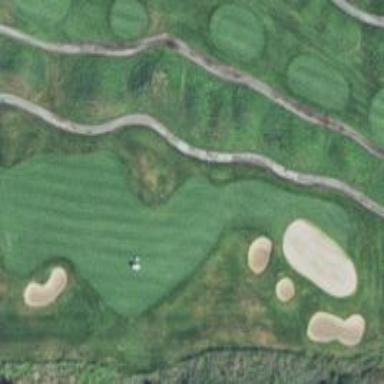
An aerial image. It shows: Rough grassy area used for golf.